Question: I'm somewhat stuck. We have a database server which was set up and configured by a third party. It's for a third party product so unfortunately we're stuck with the way they've configured it.
Their brilliant configuration includes using the sa account to make a number of connections. For about a week now we've had connection failures filling up all our event logs, two every ten seconds. I have managed to identify that it is the master database this login failure is for.
It's definitely the sa account accessing the master database. It is not an incorrect password (which is good, because we don't know the sa password - and neither does the vendor, it seems. Yay...) because we're getting error state 16 so I believe the sa account has some problems with the master DB.
It's connecting to everything else without problem - I can see the connections made to all other databases successfully. I have checked the sa account permissions and I really can't see anything wrong. I'm at the point of restoring the master database from a backup two weeks old and wanted to open this up to you awesome people out there in case any of you have come across this before and have any alternative suggestions...
Yours hopefully...
Summer
---
Edit: added a screen shot of my error below:

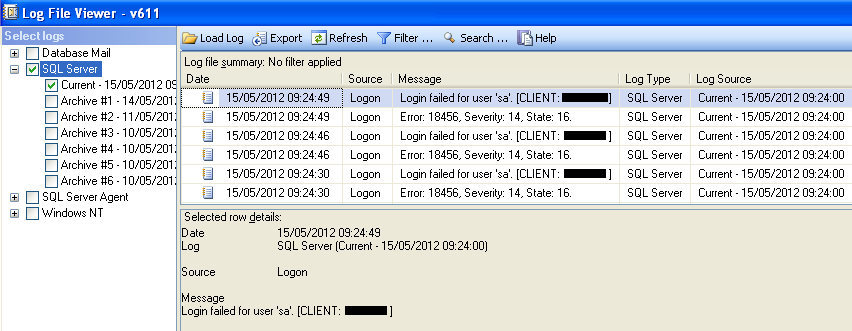
Answer: Well my first suggestion would be get the third party vendor in there to reconfigure and fix. They made the mess, let them clean it up.
Restoring the backup might work but it is critcally important that you 1. change the sa password and 2. do not allow the software to connect using sa. I would make this a deal-no deal item with the vendor. The vendor though is terminally incompetent if they did this and I would seriously be looking at their competition to replace this badly designed system.